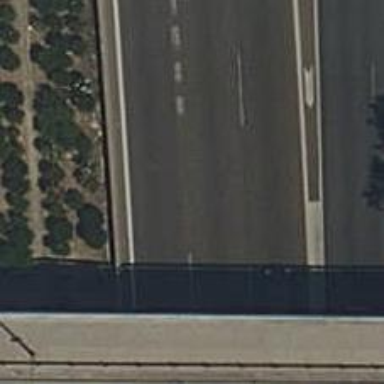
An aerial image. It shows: Asphalt motorway.